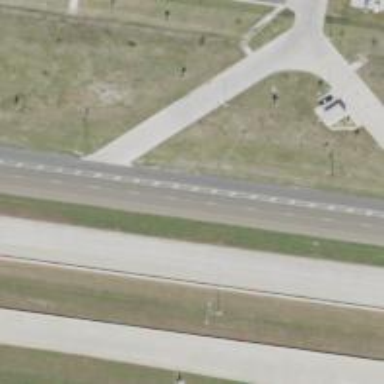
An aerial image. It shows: Tertiary road with frontage road along it.